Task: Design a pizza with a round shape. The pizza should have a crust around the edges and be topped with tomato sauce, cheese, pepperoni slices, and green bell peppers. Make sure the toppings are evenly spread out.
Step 441:
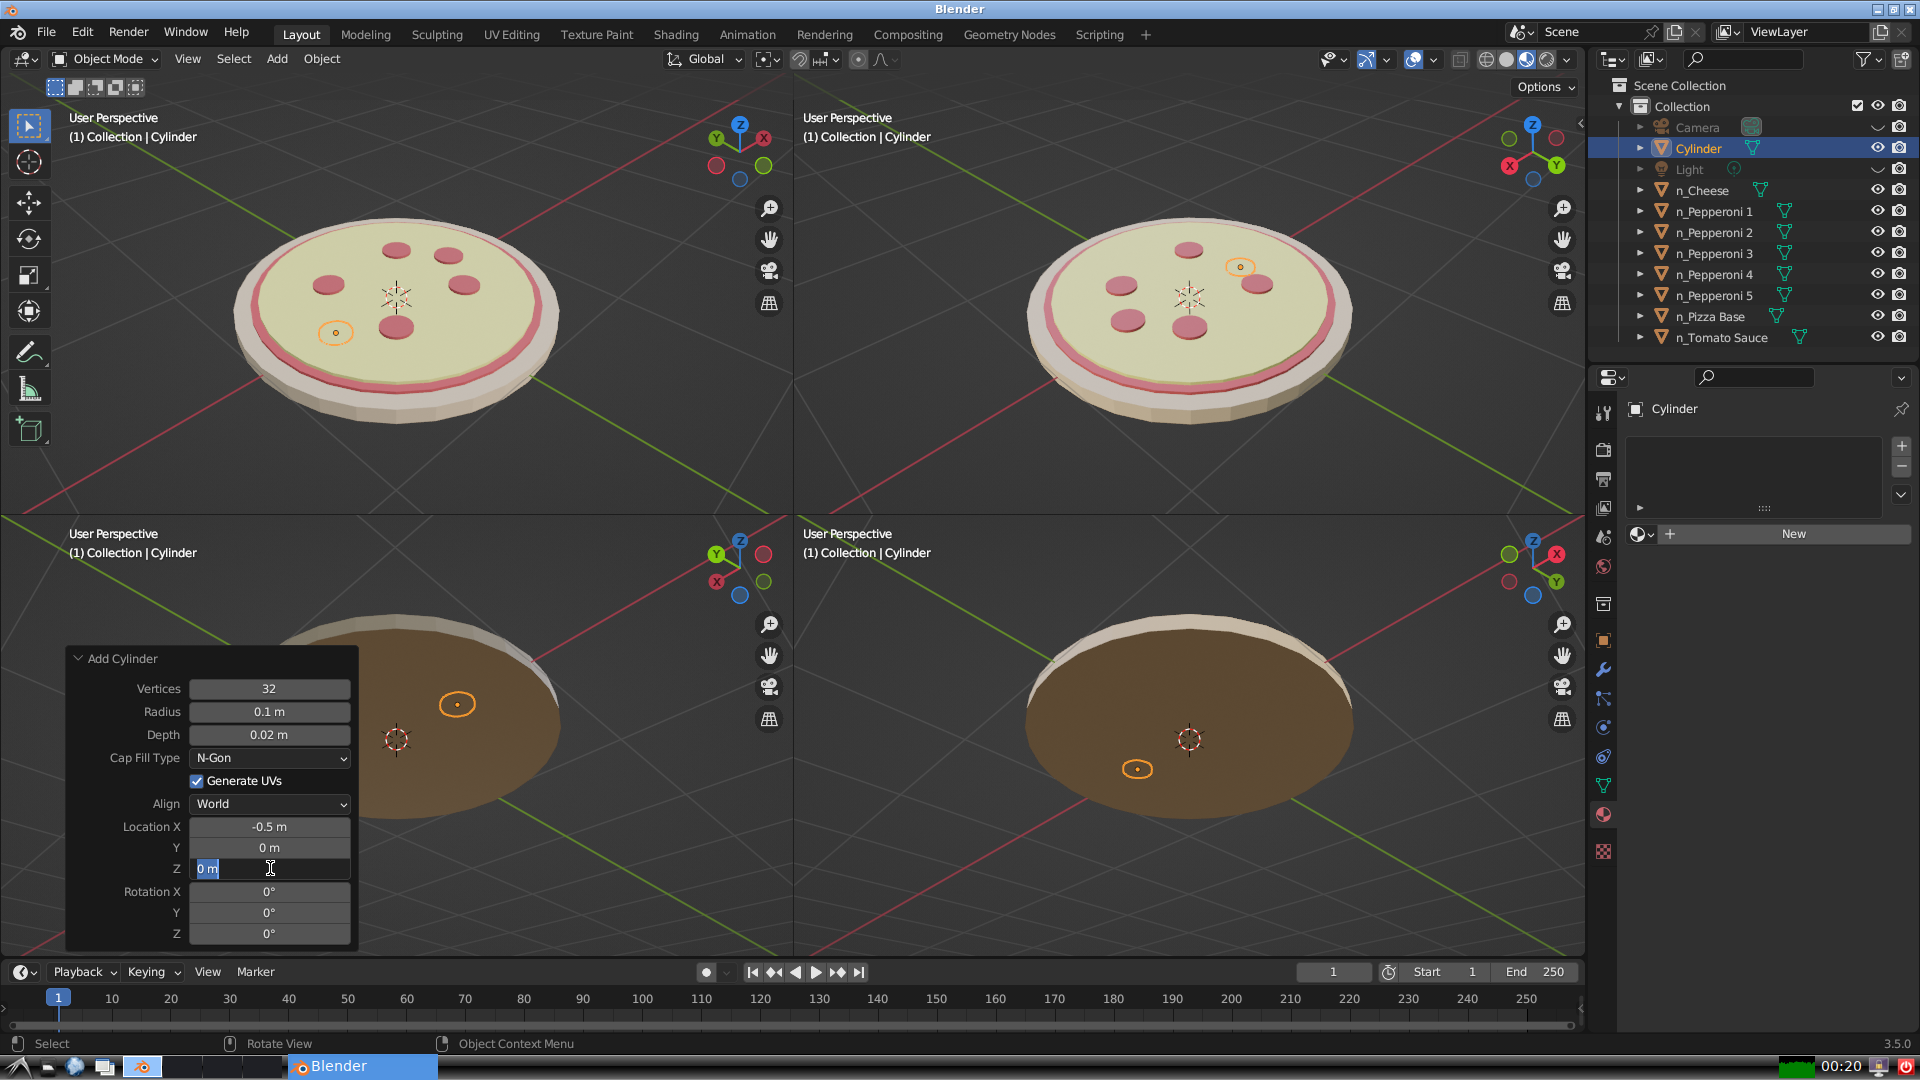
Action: input_text: 0.1